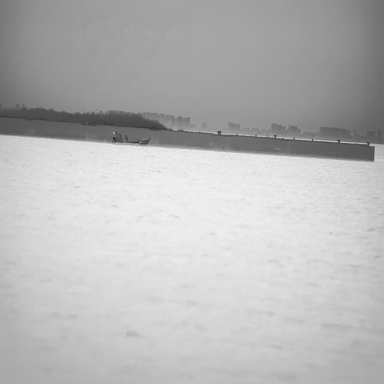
There is a bulk_carrier in the infrared image.